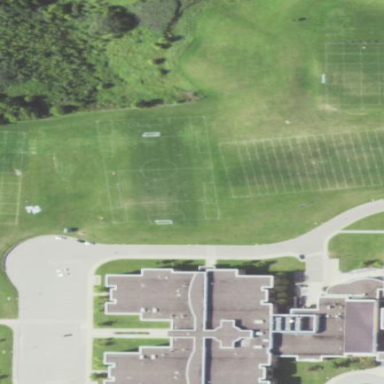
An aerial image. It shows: Grass pitch designated for soccer.